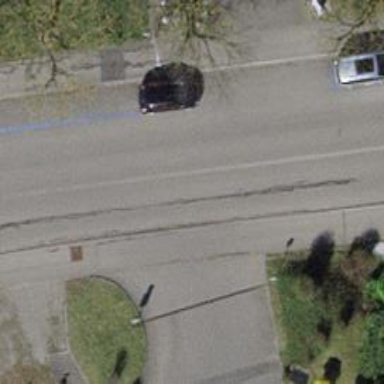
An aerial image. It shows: Unclassified road with soft lane cycleway surfaced with asphalt.